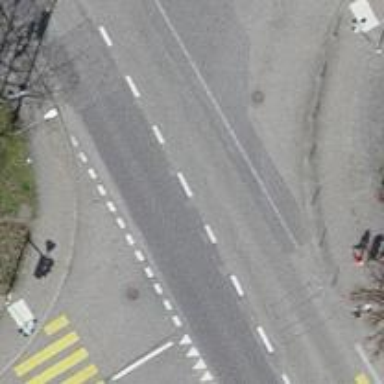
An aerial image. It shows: Road with traffic signals.